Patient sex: M
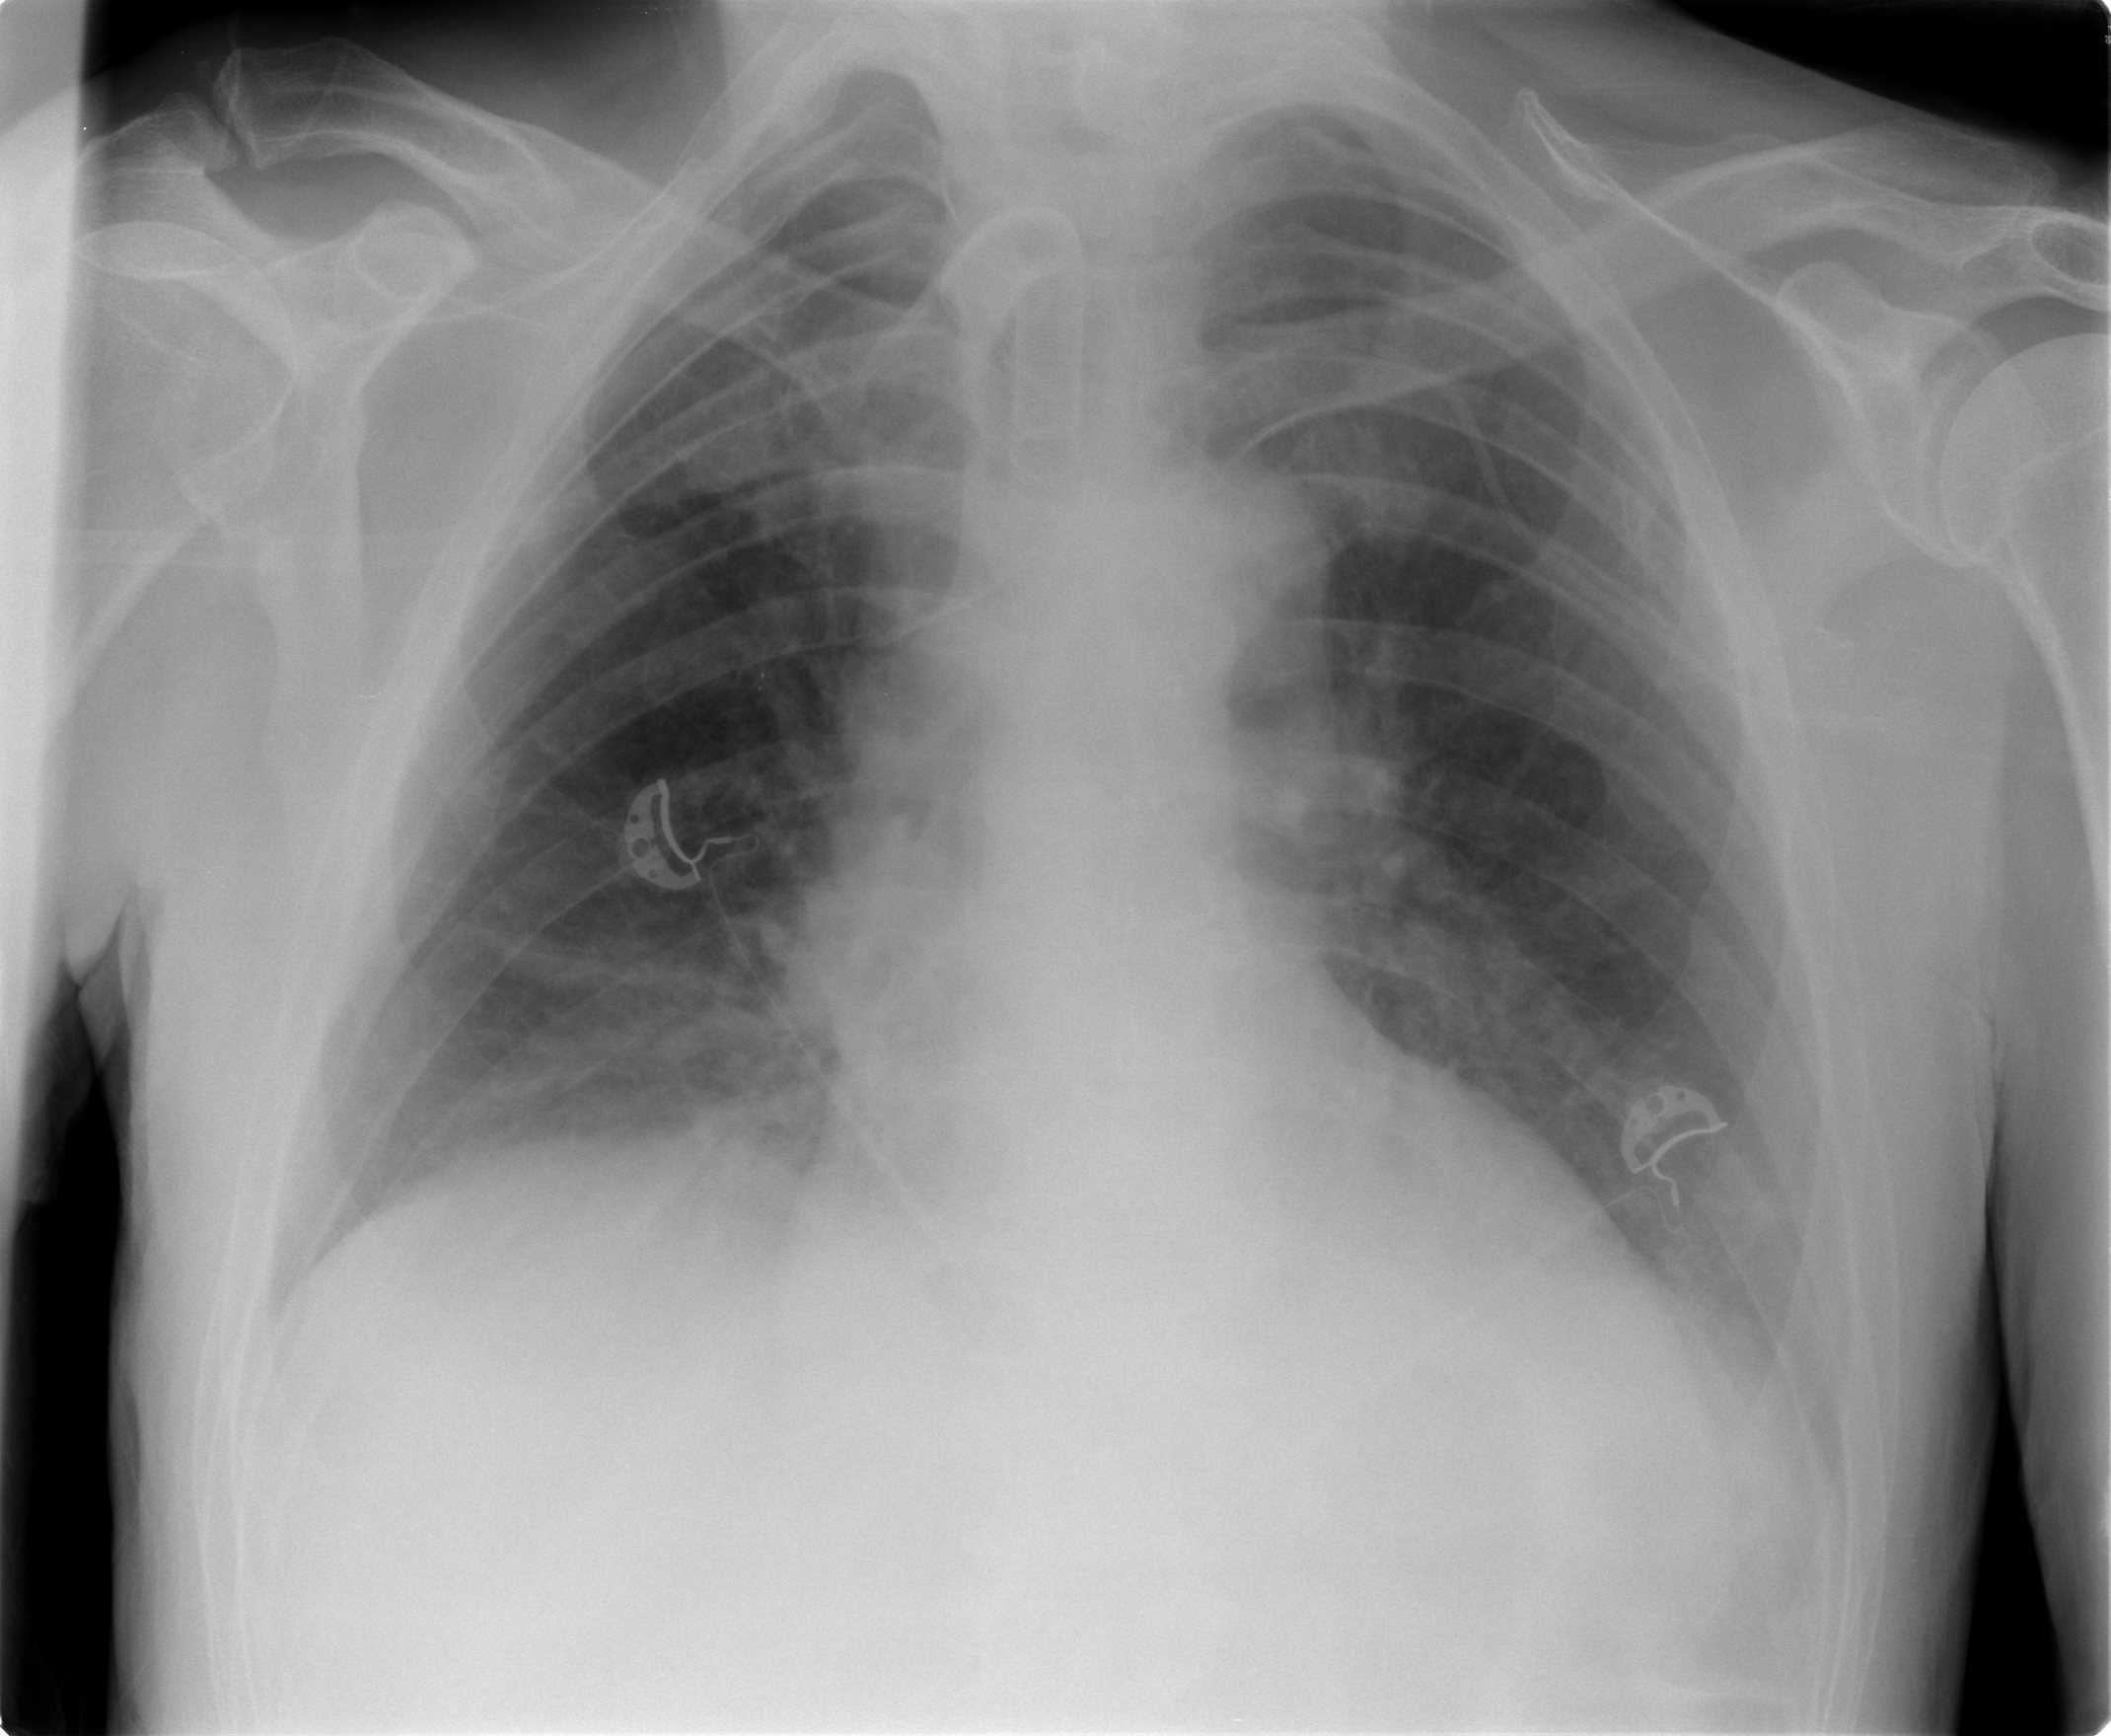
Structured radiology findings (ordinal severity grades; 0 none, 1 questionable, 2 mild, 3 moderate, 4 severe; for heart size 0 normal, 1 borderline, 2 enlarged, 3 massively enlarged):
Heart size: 2
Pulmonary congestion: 2
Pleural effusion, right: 0
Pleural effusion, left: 2
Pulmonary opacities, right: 0
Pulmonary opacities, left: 0
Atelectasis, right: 1
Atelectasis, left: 1